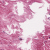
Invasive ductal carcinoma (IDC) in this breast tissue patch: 0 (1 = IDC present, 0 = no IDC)